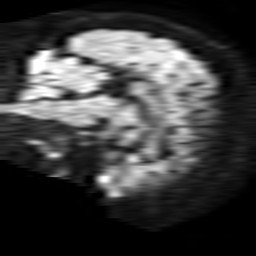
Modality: TRACE
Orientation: sagittal
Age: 41
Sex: female
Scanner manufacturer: philips
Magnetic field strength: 1.5 T
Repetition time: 3.4 s
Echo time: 0.06922 s